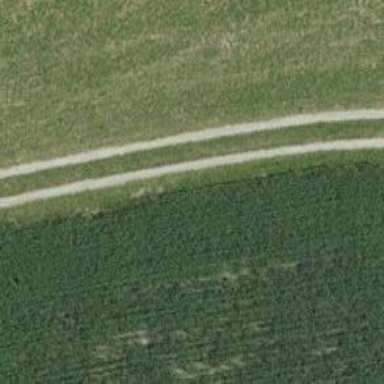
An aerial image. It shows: Track road with grade3 tracktype.